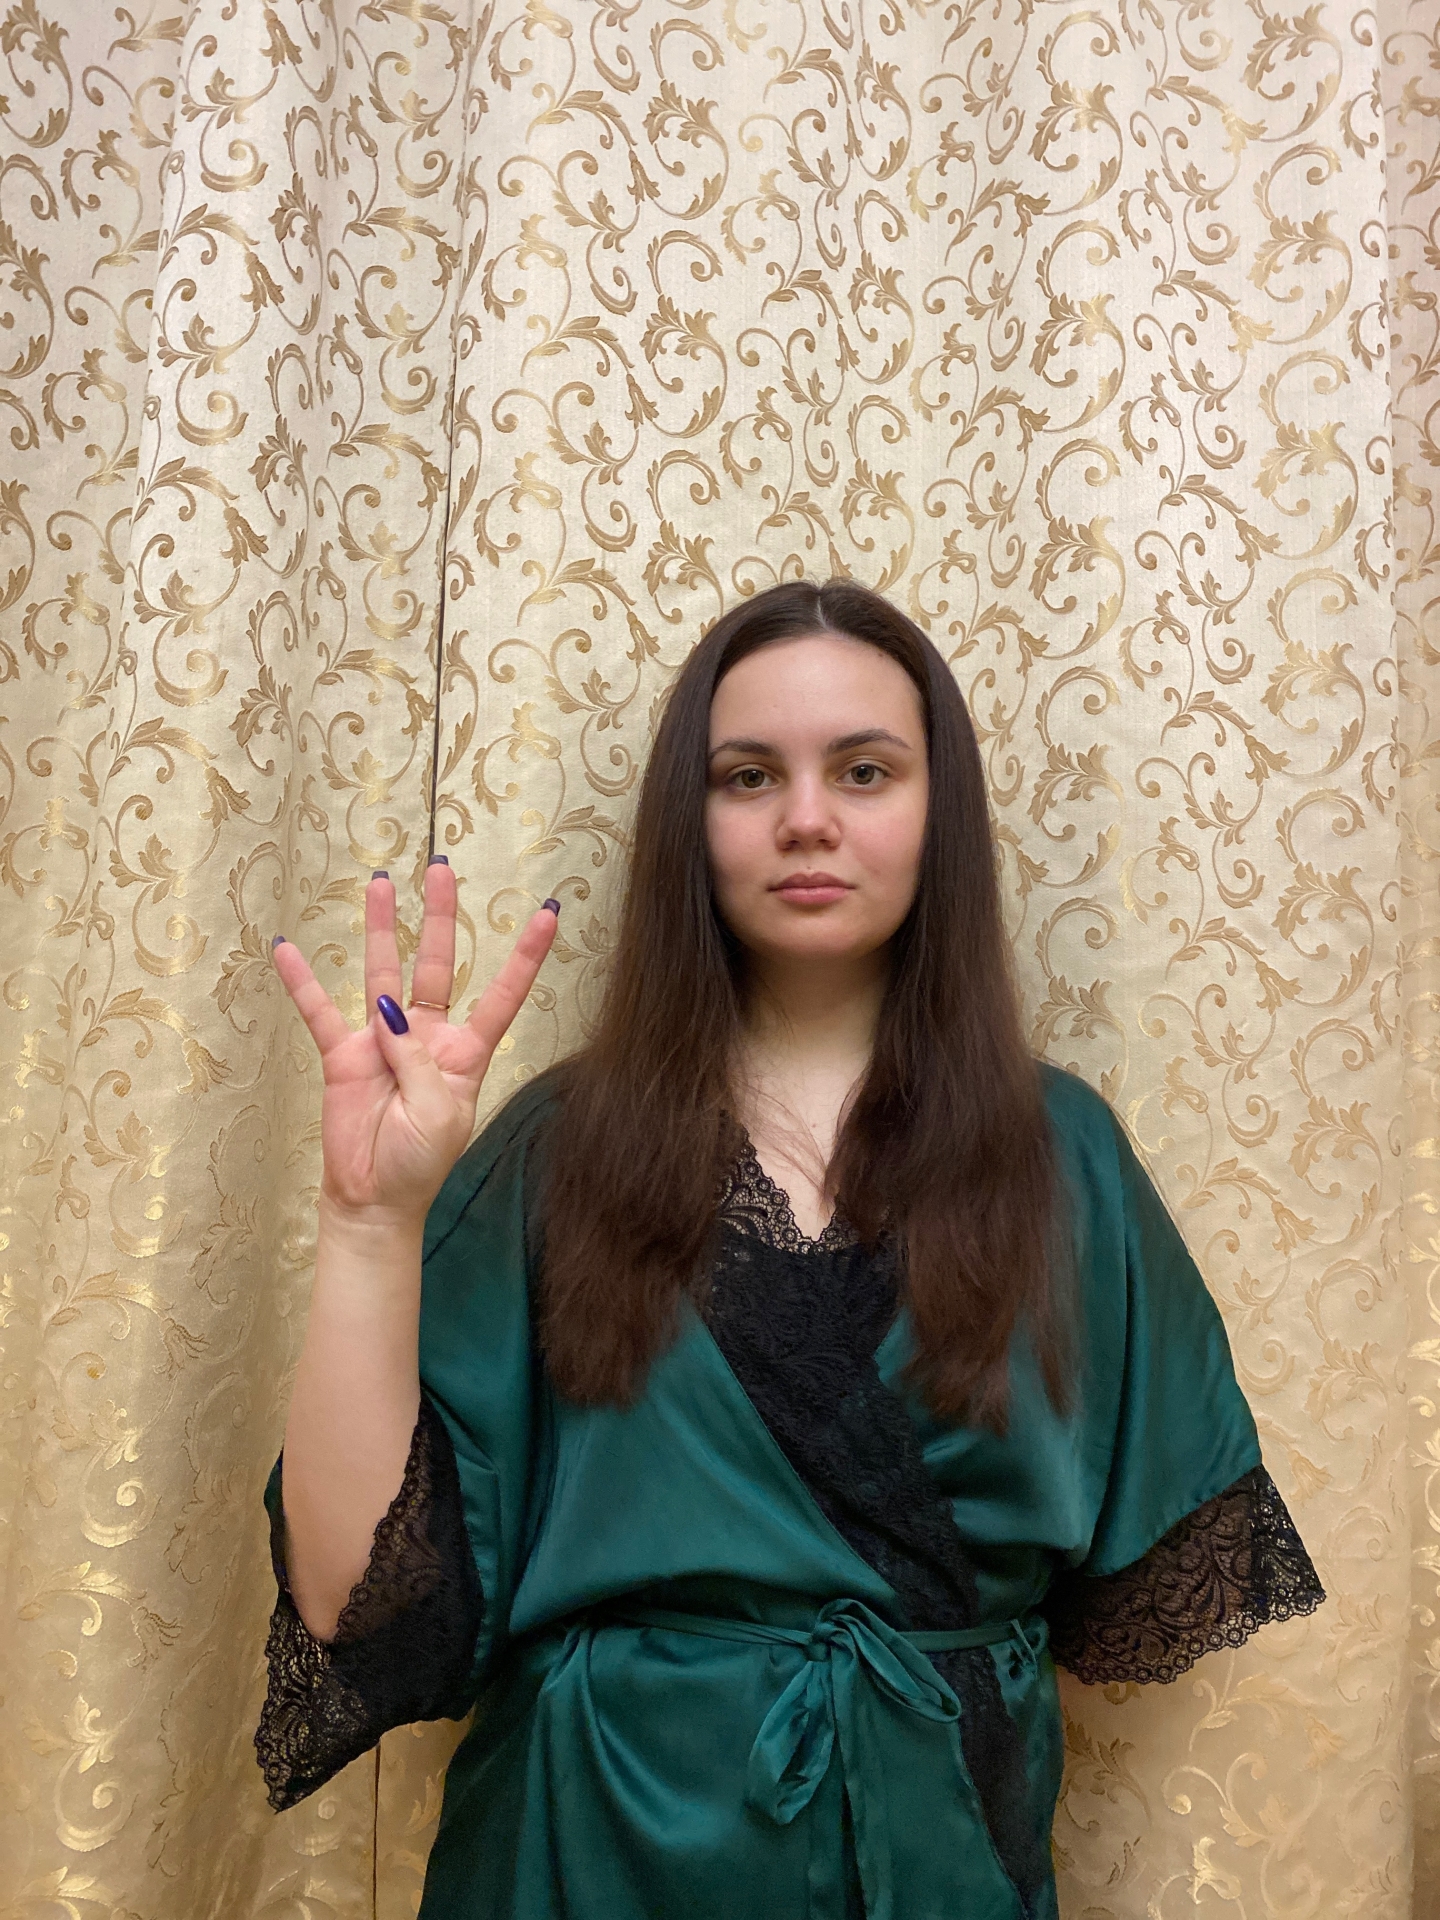
Label: clear